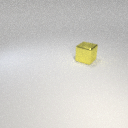
large yellow metal cube